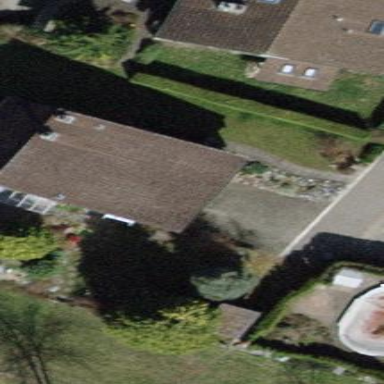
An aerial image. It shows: Building with tiled roof.